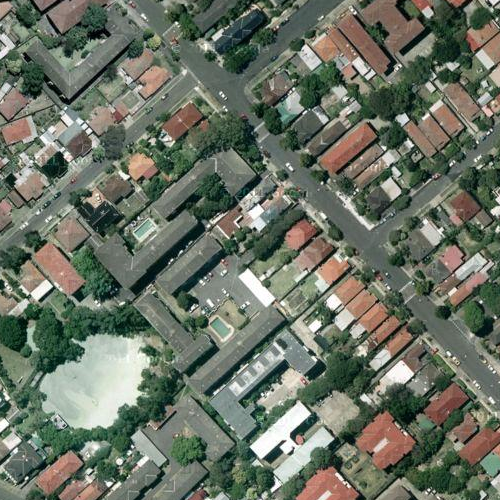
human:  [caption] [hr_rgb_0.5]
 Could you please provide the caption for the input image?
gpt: Lots of houses with red and orange roofs arranged neatly .

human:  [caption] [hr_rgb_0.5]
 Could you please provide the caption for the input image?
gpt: A town with many houses arranged densely while some roads go through this area .

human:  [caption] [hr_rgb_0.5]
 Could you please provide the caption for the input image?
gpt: A residential area with houses densely arranged while many plants on the roadside .

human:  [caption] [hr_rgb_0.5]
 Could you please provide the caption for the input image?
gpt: A residential area with houses arranged neatly and some roads go through this area .

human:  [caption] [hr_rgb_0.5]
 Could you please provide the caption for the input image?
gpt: A residential area with houses arranged neatly .